Question: I have downloaded an application from internet(from Chrome browser) named "a.app", and there will be an alert window shown if I launch it, see the bellow figure.

The problem is, when I double click on a.app, the alert dialog will show up immediately, but if using the following AppleScript, the dialog will wait up to 20 seconds before it appears.
'''
tell application "a.app" to launch
'''
20 seconds go beyond my patience, so I wonder if it is possible for AppleScript to perform just as manually double click on a.app, that is, how to show up the alert dialog the moment I launch a.app by way of AppleScript.
Any ideas, thanks in advance.
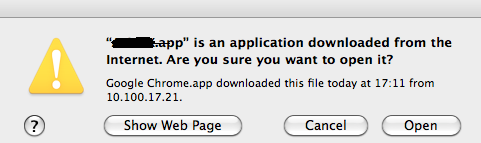
Answer: Remove the quarantine after downloading the App (like Asmus mentioned):
'''
do shell script "xattr -r -d com.apple.quarantine /path/to/the/dmg"
'''
Permanently disable the warning by running this AppleScript line once.
'''
do shell script "defaults write com.apple.LaunchServices LSQuarantine -bool NO"
'''